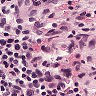
Metastatic tissue present: no